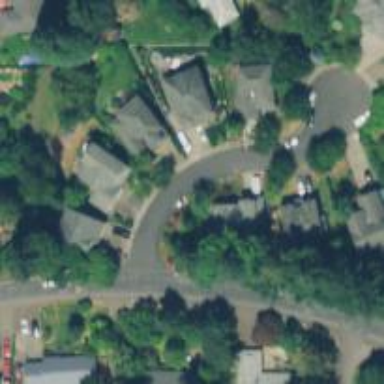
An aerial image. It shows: Residential road with asphalt surface. There is sidewalk on the left side.